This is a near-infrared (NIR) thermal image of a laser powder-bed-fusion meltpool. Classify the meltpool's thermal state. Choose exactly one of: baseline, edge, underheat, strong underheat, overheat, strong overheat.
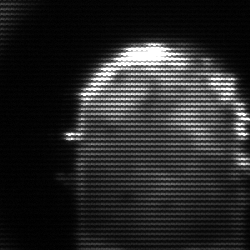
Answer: baseline